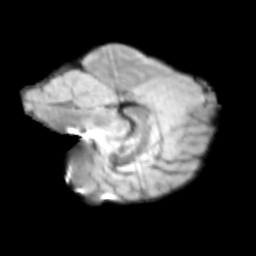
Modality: T2w
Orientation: sagittal
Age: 12
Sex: male
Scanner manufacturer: siemens
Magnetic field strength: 3 T
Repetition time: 3.8 s
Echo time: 0.07 s